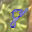
Label: 8